Field crop: tomato
Growth stage: 1
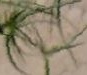
Species: cyperus